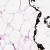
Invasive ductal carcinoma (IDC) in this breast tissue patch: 0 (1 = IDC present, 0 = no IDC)